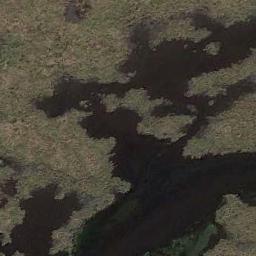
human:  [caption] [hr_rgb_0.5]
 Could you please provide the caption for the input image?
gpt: The wetland consists of bare land and water .

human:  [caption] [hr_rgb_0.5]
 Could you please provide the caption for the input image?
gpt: Half of the area in this wetland is bare land .

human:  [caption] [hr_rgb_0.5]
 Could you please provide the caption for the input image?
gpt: Some waters of different sizes are surrounded by wetlands .

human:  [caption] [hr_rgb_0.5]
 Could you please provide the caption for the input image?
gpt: There is a large area of ​​dense brown bare land in a lake in a wetland .

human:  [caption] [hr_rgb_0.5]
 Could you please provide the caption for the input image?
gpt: There are many green areas and some water areas on the wetland .